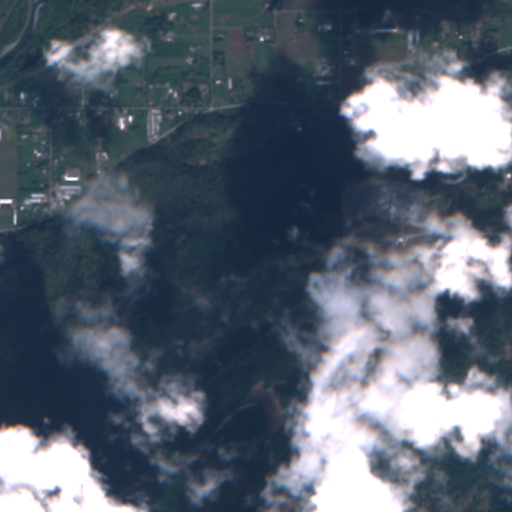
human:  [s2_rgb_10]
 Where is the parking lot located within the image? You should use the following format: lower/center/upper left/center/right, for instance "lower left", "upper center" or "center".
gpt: The parking lot is located in the upper left of the image.
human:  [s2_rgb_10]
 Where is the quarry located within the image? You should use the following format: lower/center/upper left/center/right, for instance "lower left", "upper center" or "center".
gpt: The quarry is located in the center right of the image.
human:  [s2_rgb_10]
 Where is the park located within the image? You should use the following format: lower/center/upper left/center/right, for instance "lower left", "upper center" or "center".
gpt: There is no park in the image.